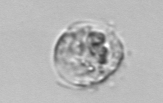
Label: Amoeba